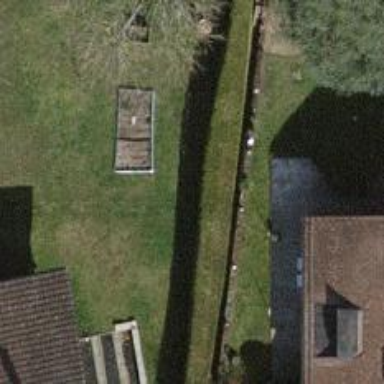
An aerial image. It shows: Hedge acting as barrier.